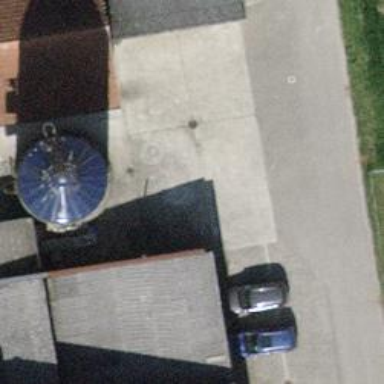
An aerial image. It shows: Silo.